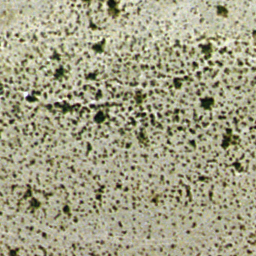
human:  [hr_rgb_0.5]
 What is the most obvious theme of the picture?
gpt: chaparral